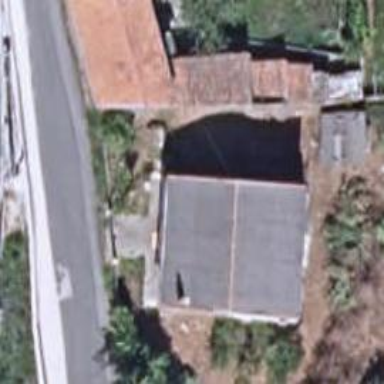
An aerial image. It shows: Simple house.